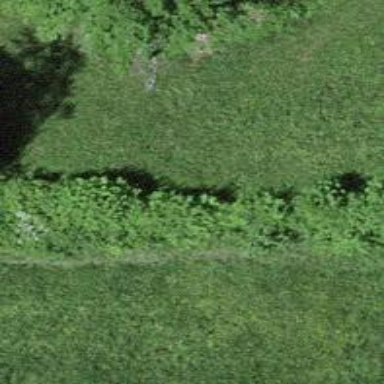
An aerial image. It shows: Hedge acting as barrier.